Question: My colleague and I are trying to order a stacked bar graph based on the y-values instead of alphabetically by the x-values.
The sample data is:
'''
library(ggplot2)
samp.data <- structure(list(fullname = c("LJ", "PR",
"JB", "AA", "NS",
"MJ", "FT", "DA", "DR",
"AB", "BA", "RJ", "BA2",
"AR", "GG", "RA", "DK",
"DA2", "BJ2", "BK", "HN",
"WA2", "AE2", "JJ2"), I = c(2L,
1L, 3L, 2L, 2L, 2L, 2L, 2L, 2L, 2L, 2L, 2L, 3L, 2L, 3L, 3L, 3L,
3L, 3L, 3L, 3L, 3L, 3L, 3L), S = c(1L, 1L, 1L, 1L, 2L, 2L, 2L,
2L, 2L, 2L, 2L, 3L, 2L, 3L, 2L, 2L, 2L, 3L, 2L, 3L, 2L, 3L, 3L,
3L), D = c(2L, 2L, 2L, 2L, 2L, 2L, 2L, 2L, 2L, 2L, 2L, 2L, 2L,
2L, 2L, 3L, 3L, 2L, 3L, 3L, 3L, 2L, 3L, 3L), C = c(0L, 2L, 1L,
2L, 2L, 2L, 2L, 2L, 2L, 2L, 2L, 2L, 2L, 2L, 2L, 2L, 2L, 2L, 3L,
2L, 3L, 3L, 3L, 3L)), .Names = c("fullname", "I", "S", "D", "C"
), class = "data.frame", row.names = c(NA, 24L))
md <- reshape2::melt(samp.data, id = (c("fullname")))
ggplot(data = md, aes(x = fullname, y = value, fill = variable)) +
geom_col()
'''

But I ultimately want to sort by the sum of the 4 variables (I, S, D, and C) instead of the alphabetical order of the fullnames.
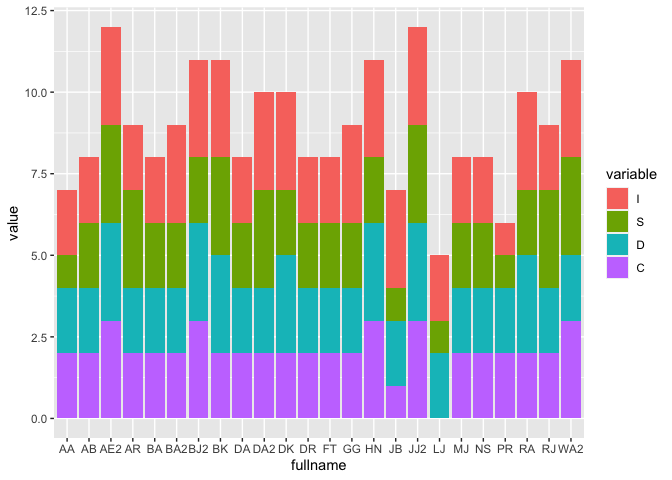
Answer: The general (non 'ggplot'-specific) answer is to use 'reorder()' to reset the factor levels in a categorical column, based on some function of the other columns.
'''
## Examine the default factor order
levels(samp.data$fullname)
## Reorder fullname based on the the sum of the other columns
samp.data$fullname <- reorder(samp.data$fullname, rowSums(samp.data[-1]))
## Examine the new factor order
levels(samp.data$fullname)
attributes(samp.data$fullname)
'''
Then just replot, using code from the original question
'''
md <- melt(samp.data, id=(c("fullname")))
temp.plot<-ggplot(data=md, aes(x=fullname, y=value, fill=variable) ) +
geom_bar()+
theme(axis.text.x=theme_text(angle=90)) +
labs(title = "Score Distribtion")
## ggsave(temp.plot,filename="test.png")
'''